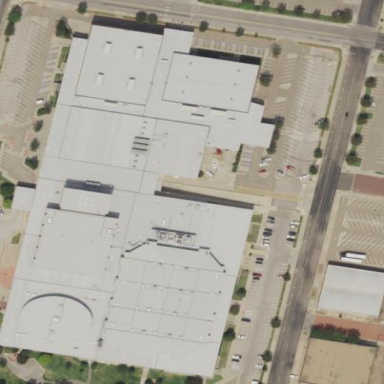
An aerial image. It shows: Civic building.